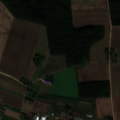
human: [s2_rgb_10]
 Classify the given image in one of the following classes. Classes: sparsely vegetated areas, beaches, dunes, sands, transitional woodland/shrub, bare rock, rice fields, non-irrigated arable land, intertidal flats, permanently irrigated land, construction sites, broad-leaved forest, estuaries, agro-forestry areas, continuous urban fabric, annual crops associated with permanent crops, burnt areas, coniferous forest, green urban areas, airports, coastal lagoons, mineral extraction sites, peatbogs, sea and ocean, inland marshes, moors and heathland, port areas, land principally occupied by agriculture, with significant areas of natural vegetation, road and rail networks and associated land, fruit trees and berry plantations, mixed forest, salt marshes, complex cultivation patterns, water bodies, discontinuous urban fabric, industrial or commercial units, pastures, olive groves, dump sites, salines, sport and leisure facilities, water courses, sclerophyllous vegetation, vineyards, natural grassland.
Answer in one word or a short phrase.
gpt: discontinuous urban fabric, industrial or commercial units, non-irrigated arable land, complex cultivation patterns, broad-leaved forest